高一 · 立体几何学
如图, 在三棱雉 $D-A B C$ 中, $A C=B D$, 且 $A C \perp B D, E, F$ 分别是棱 $D C, A B$ 的中点, 则 $E F$ 和 $A C$ 所成的角等于( )

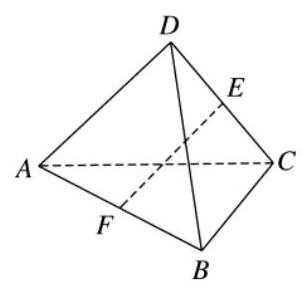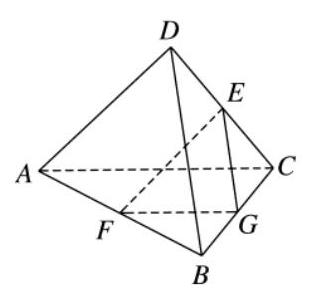
$30^{\circ}$
B. $45^{\circ}$
C. $60^{\circ}$
D. $90^{\circ}$
答案: B
解析: 所示, 取 $B C$ 的中点 $G$, 连接 $F G, E G$.

$\because E, F$ 分别是为 $C D, A B$ 的中点,

$\therefore F G / / A C, E G / / B D$,

且 $F G=\frac{1}{2} A C, E G=\frac{1}{2} B D$.

又 $\because A C=B D, \therefore F G=E G$,

$\therefore \angle E F G$ 为 $E F$ 与 $A C$ 所成的角或其补角.

$\because A C \perp B D, \therefore F G \perp E G, \therefore \angle F G E=90^{\circ}$,

$\therefore \triangle E F G$ 为等腰直角三角形,

$\therefore \angle E F G=45^{\circ}$, 即 $E F$ 与 $A C$ 所成的角为 $45^{\circ}$.